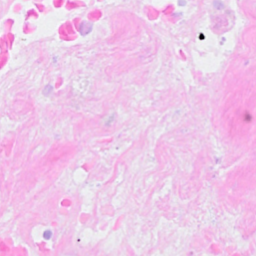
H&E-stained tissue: Breast